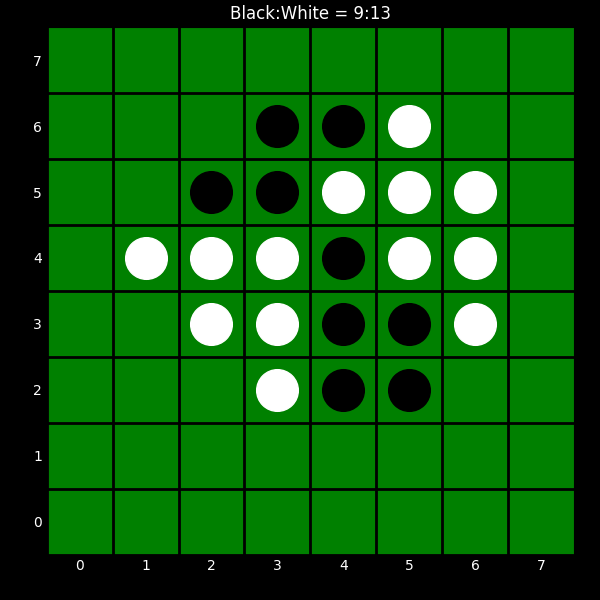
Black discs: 9
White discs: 13